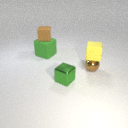
small brown metal sphere to the right of large green rubber cube